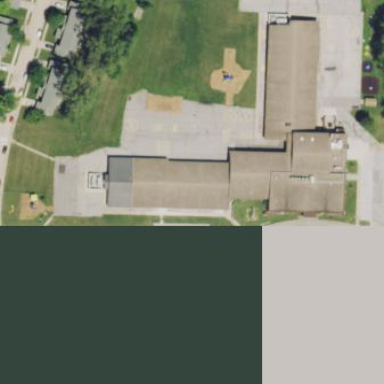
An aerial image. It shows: School.